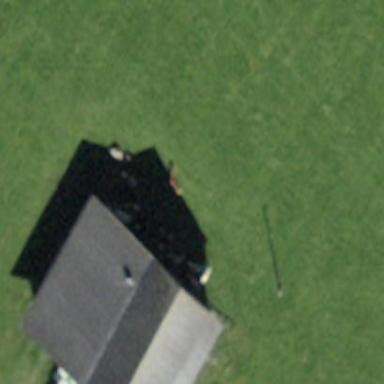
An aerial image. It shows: Rural barn.